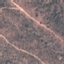
Land use / land cover: HerbaceousVegetation